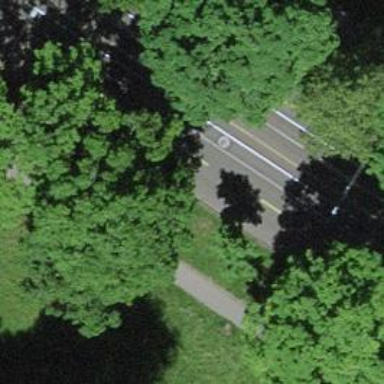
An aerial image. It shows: Tree-lined avenue.